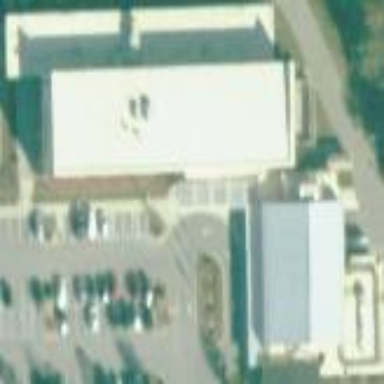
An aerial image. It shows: Building used as fitness center.